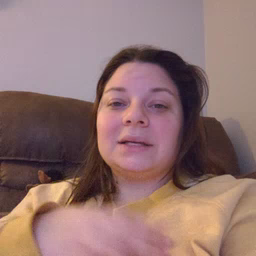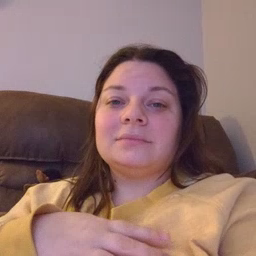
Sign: up